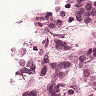
Metastatic tissue present: yes